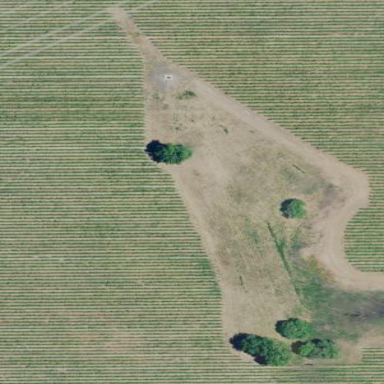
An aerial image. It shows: Vineyard with grape crops.